【题型】填空题　【知识点】平面几何　【难度】easy
如图所示, $\because \angle CBD = \angle ADB$(已知),

$\therefore$ \_\_\_\_\_\_ // \_\_\_\_\_\_

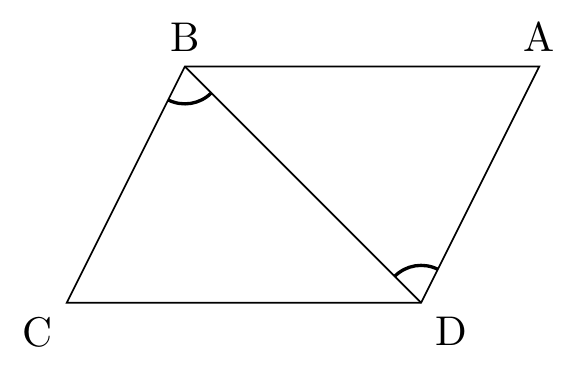
【解答】
解：$\because \angle CBD = \angle ADB$(已知),

$\therefore BC // AD$。

故答案为：$BC, AD$。